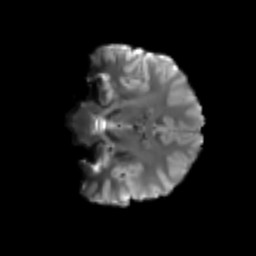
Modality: T2w
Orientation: coronal
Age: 25
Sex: male
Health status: healthy
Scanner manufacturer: siemens
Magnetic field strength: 3 T
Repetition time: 3.6 s
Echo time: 0.092 s